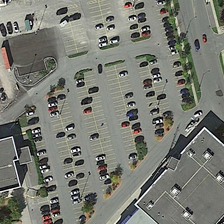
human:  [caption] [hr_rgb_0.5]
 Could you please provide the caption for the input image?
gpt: there is a large parking lot next to the road .

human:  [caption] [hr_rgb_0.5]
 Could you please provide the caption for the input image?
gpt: there is a large parking lot next to the road .

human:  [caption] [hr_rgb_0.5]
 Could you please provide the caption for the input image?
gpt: many cars are parked in the parking lot .

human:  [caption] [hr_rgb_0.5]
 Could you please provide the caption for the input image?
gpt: many cars are parked in the parking lot .

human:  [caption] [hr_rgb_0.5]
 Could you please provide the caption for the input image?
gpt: there is a large parking lot next to the road .